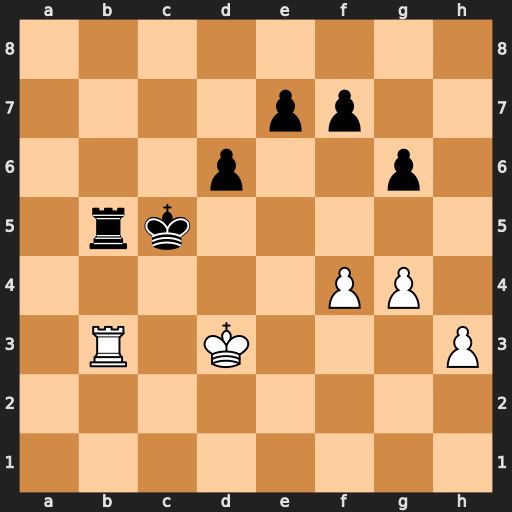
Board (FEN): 8/4pp2/3p2p1/1rk5/5PP1/1R1K3P/8/8
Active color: w
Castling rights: -
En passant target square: -
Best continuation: Rxb5+ Kxb5 h4 Kc5 h5 Kd5 h6